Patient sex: F
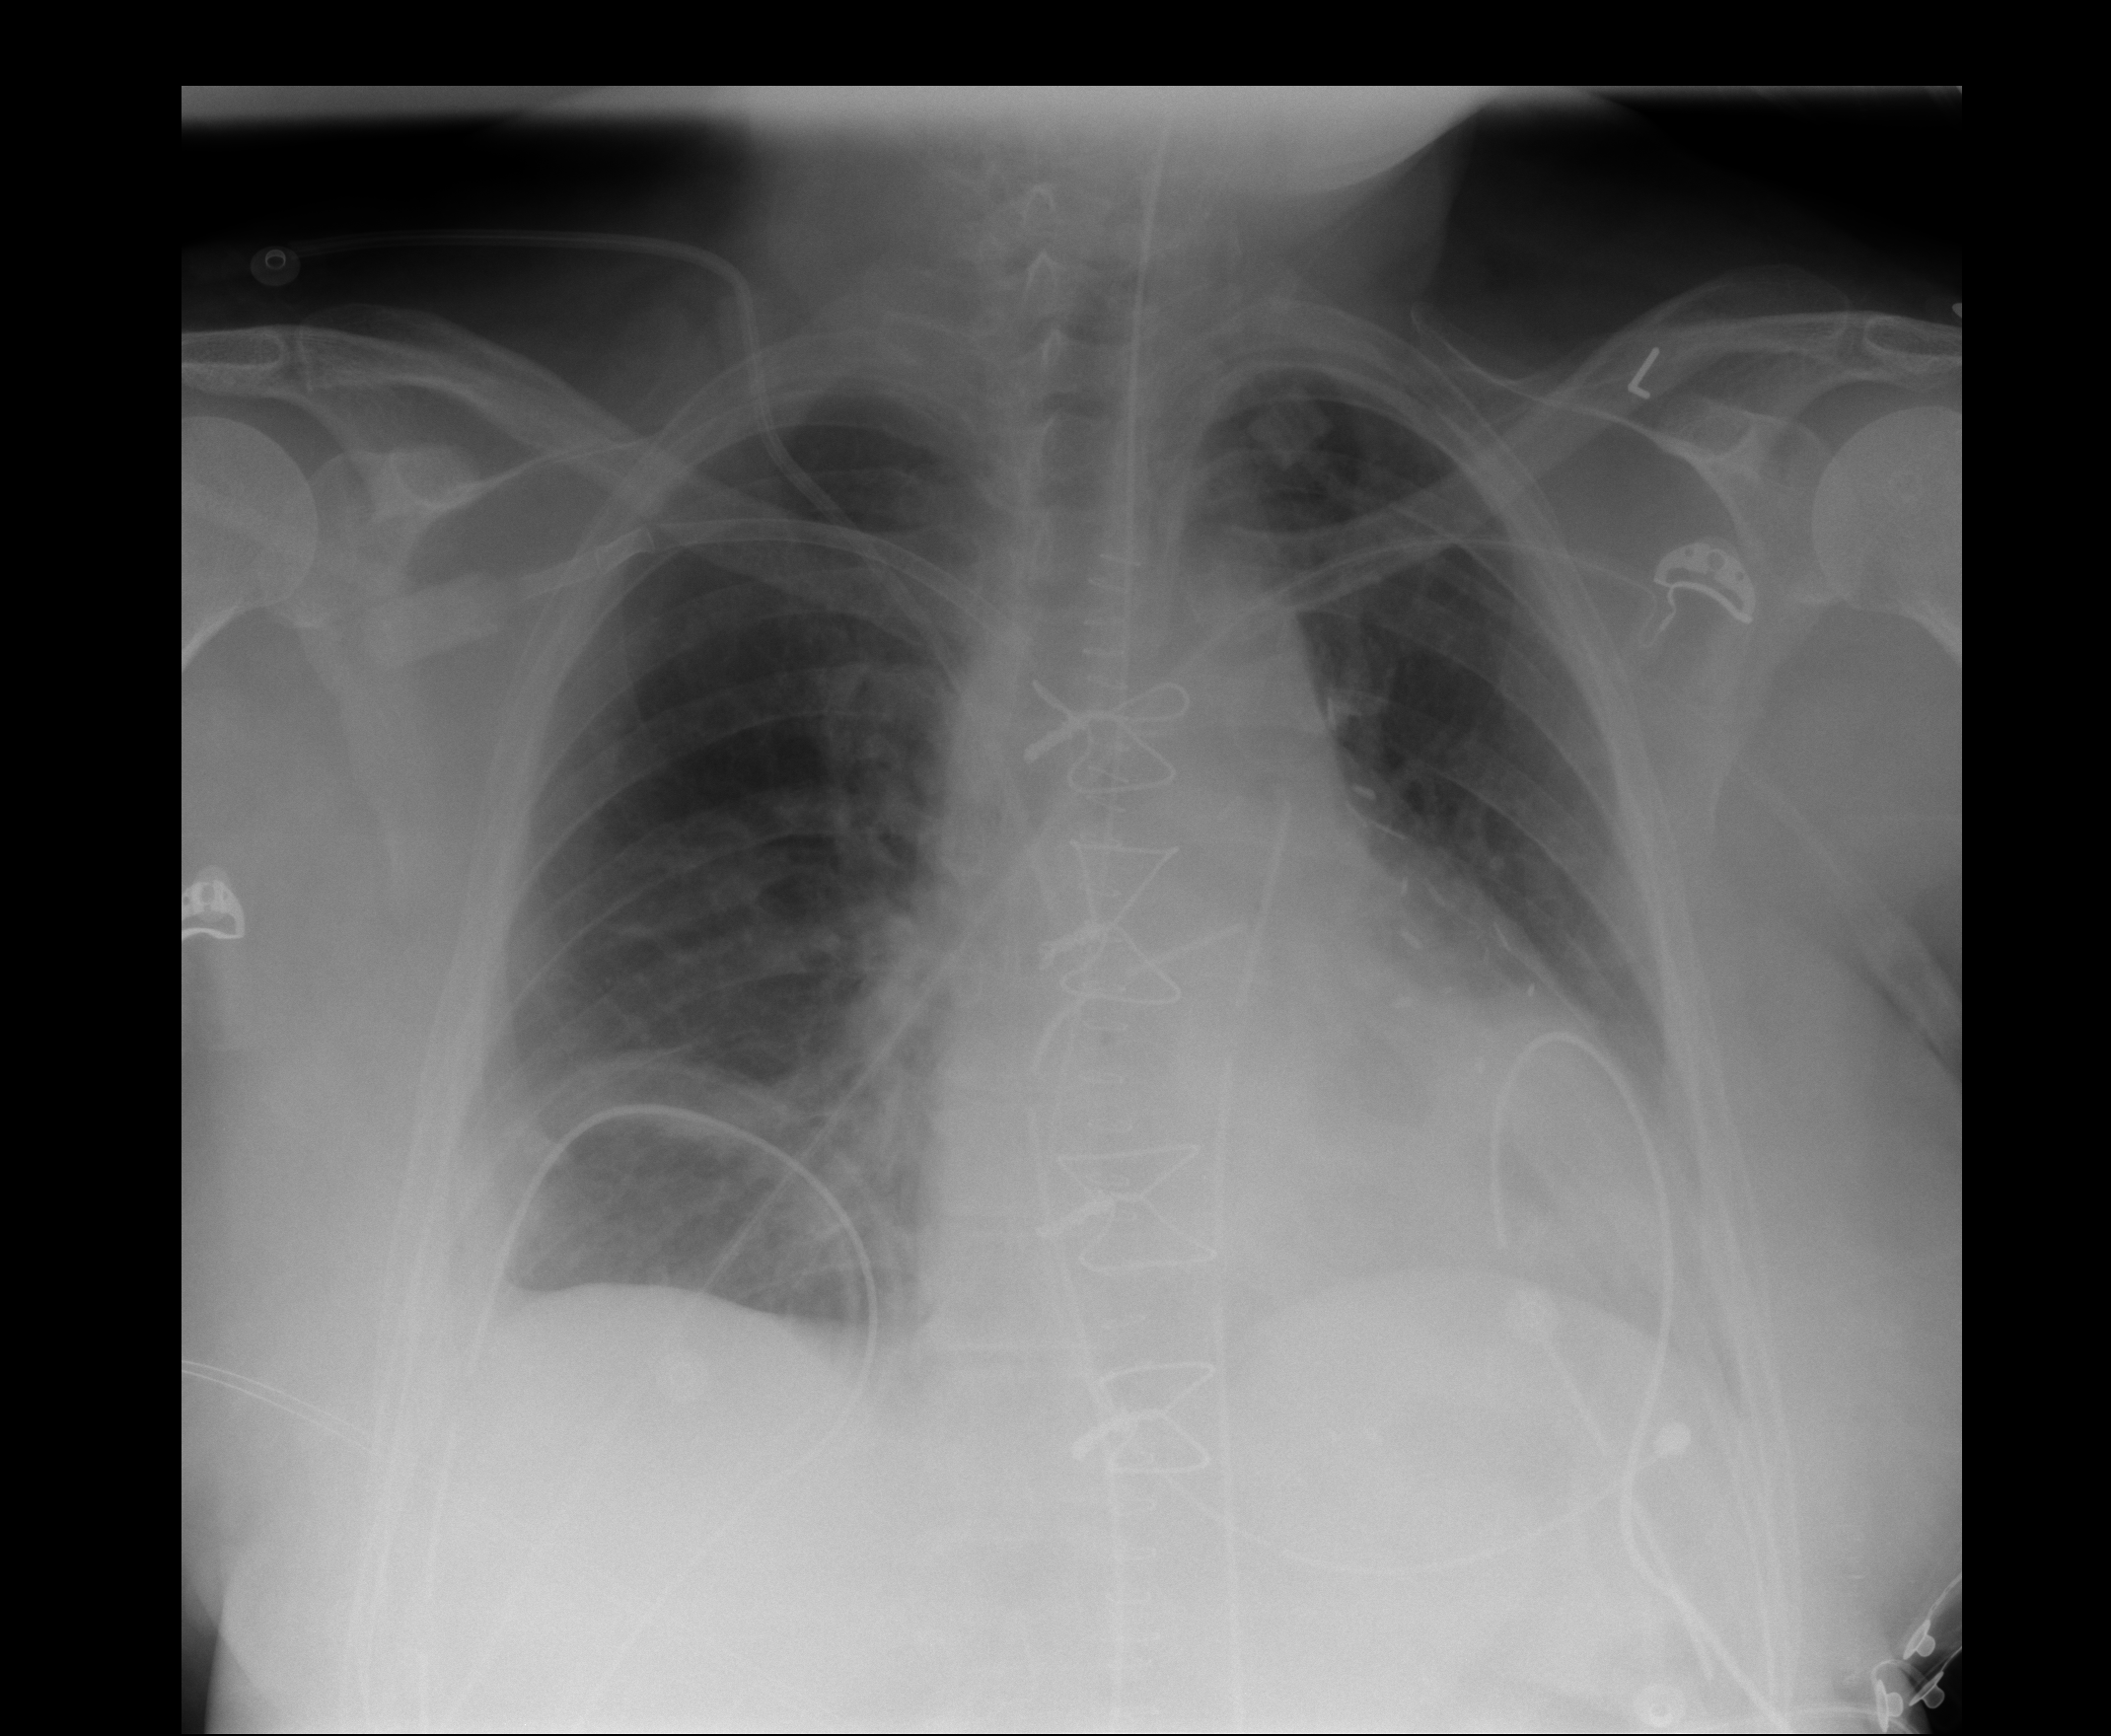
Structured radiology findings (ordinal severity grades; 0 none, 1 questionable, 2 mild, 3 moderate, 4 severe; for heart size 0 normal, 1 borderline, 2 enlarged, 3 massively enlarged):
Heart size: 1
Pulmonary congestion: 2
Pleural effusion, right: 1
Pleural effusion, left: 1
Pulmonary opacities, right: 0
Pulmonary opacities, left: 0
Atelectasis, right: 1
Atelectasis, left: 1